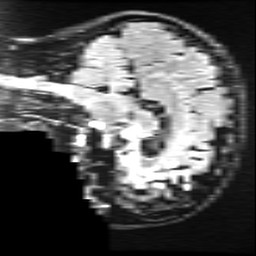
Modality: FLAIR
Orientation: sagittal
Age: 34
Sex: female
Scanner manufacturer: ge
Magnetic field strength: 3 T
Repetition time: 11 s
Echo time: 0.1497 s